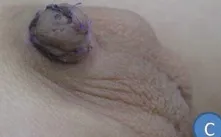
The split-thickness skin graft survived completely as observed 1 month after surgery.
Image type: medical_photograph (other_medical_photograph)